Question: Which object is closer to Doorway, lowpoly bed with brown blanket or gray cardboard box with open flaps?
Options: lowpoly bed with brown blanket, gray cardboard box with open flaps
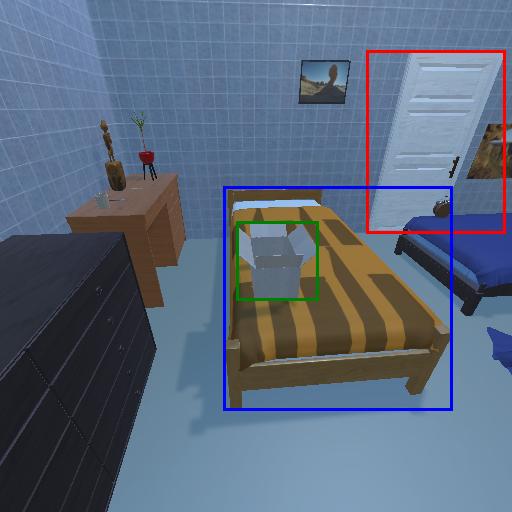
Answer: lowpoly bed with brown blanket